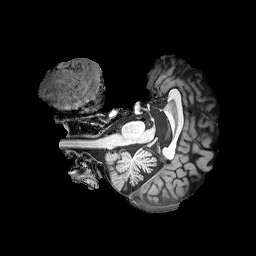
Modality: T1w
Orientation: axial
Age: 68
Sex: female
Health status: healthy